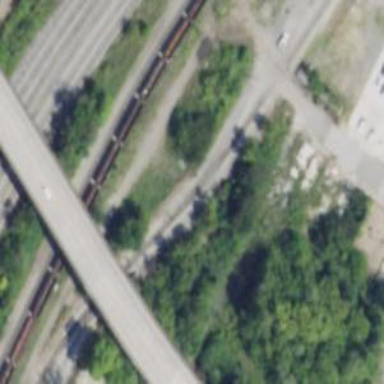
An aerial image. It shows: Railway yard in service.